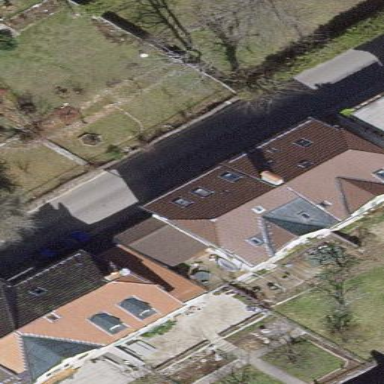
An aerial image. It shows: Semidetached house.